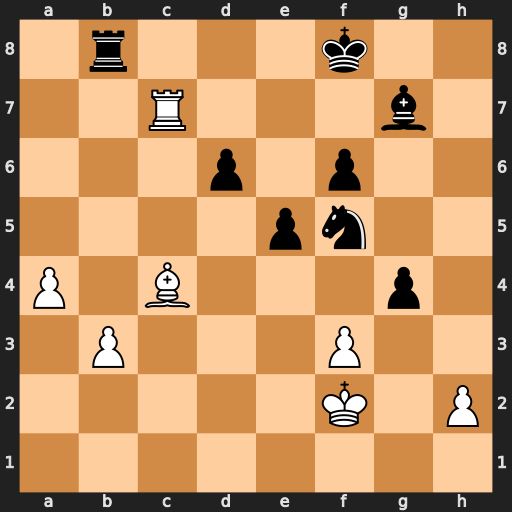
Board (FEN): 1r3k2/2R3b1/3p1p2/4pn2/P1B3p1/1P3P2/5K1P/8
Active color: w
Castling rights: -
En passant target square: -
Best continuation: Rf7+ Ke8 fxg4 Ne7 Rxg7